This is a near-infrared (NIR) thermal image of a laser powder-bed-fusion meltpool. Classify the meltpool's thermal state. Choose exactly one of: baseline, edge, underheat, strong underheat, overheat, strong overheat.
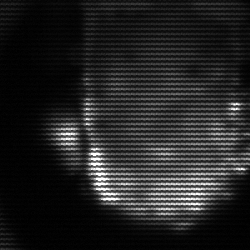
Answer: baseline